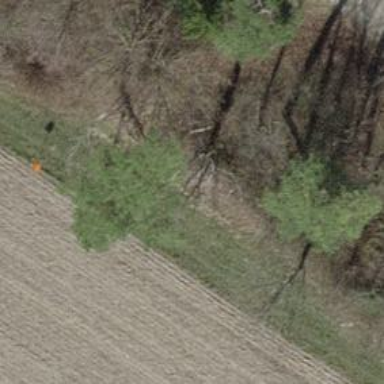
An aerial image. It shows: Pipeline marker.